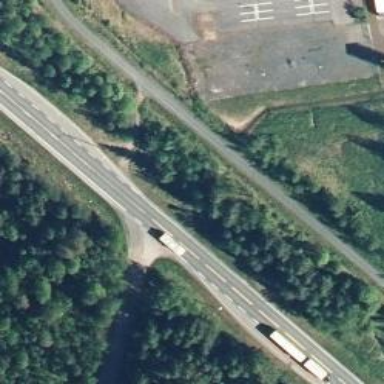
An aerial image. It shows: Asphalt road designated as trunk highway.